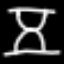
Label: hourglass